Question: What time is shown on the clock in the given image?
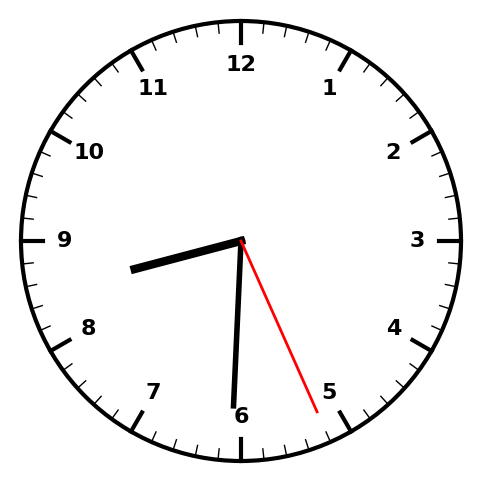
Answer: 08:30:26